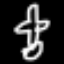
Label: airplane